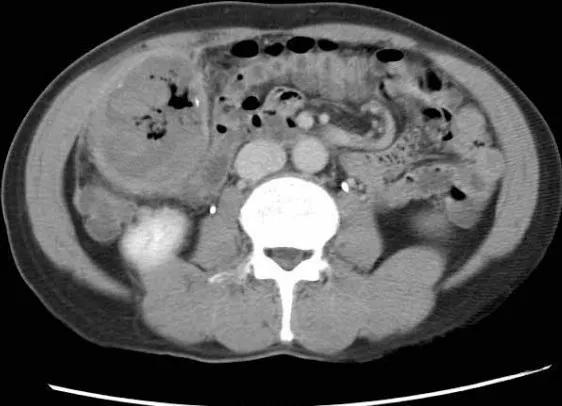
Enhanced abdominal CT scan of upper abdomen showing a 6 cm sized mass in the right lower quadrant of the abdomen at the first operation. The mass contained air bubbles, tiny calcifications and hematoma.
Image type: radiology (ct)